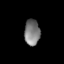
Tissue: lung
Cell type: Endothelial cells
Senescence score: 0.6287
Nuclear area (px): 397
Mean DAPI intensity: 122.894